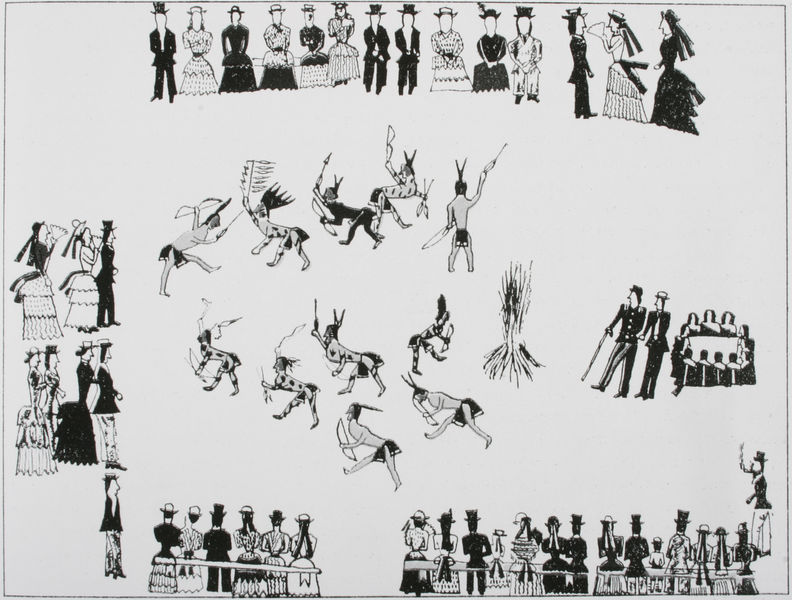
Titel: Fort Marion Prisoners Dancing for Tourists
Künstler: Cohoe Cheyenne
Institution: (Privatsammlung)
Schlagwörter: feder, feuer, kampf, mann, nackt, weiß, frauen, impressionismus, menschen, sitzen, damen, frau, frisur, grau, hut, hüte, kleid, kleider, männer, paris, reden, schwarz, skizze, tisch, zeichnung, tiere, fest, fächer, gesellschaft, herren, leute, mode, tanz, versammlung, zylinder, anzug, feier, barock, federn, gefieder, kleidung, mensch, stehen, gesten, kostüm, sitzend, paar, personen, bühne, publikum, tanzen, kreis, stock, federbusch, papier, bogen, unterhaltung, gehstock, röcke, zuschauer, naiv, amerika, platz, bank, vorführung, vorstellung, figuren, soldaten, frack, karikatur, jugendstil, freude, arena, schauspiel, spiel, druck, comic, illustration, linol, polizisten, schwarzweiß, uniform, bürger, zirkus, spazierstock, zeremonie, vereinfacht, bänke, sonntag, usa, federschmuck, ansehen, zuschauen, skizzen, reproduktion, pfeil, tänzer, spaß, veranstaltung, primitiv, reifrock, pfeile, ritual, anordnung, kolonie, coule de paris, paare, urvolk, circus, reifröcke, indianer, ureinwohner, kries, wilde, inka, eselsohren, kulturen, gaffen, europäer, setzen, kolinie, schuck, puplikum, pilgrims, anschauung, reservat, fremdheit, feuer tanz indianer, kriegstanz, izeichnung, tänze, native americans, audience, observation, siedlugn, dancing, dance, watching